Question: Is it possible to require a "." after the "@"?
The 'required' validation only forces an email to have some content after the "@", but I would like to require a "." to make the user type in ".com/.org/etc"
<URL>

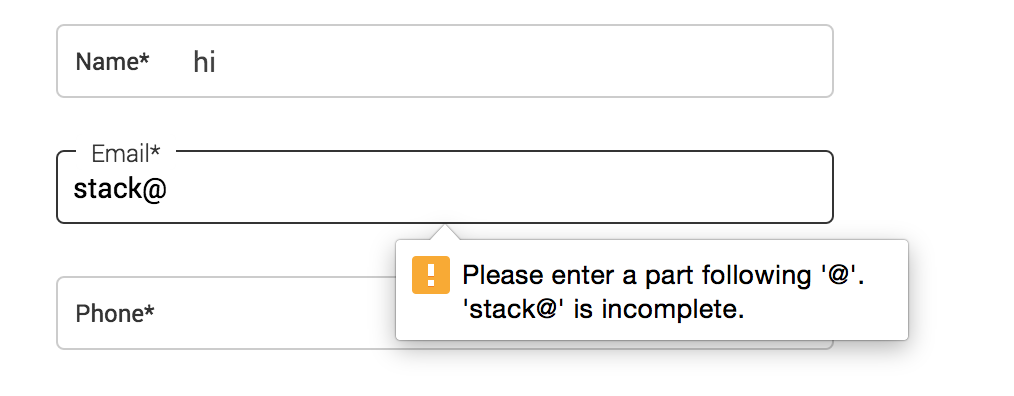
Answer: If you're relying on the 'input[type=email]' you can also use the 'pattern' attr:
I got theRegEx in the example below from the <URL>. The native pattern uses '*' in the last part then it's not required, I only changed it to '+';
'''
<form>
<input type="email" pattern="^[a-zA-Z0-9.!#$%&'*+/=?^_'{|}~-]+@[a-zA-Z0-9-]+(?:\.[a-zA-Z0-9-]+)+$" required />
<button>Submit</button>
</form>
'''